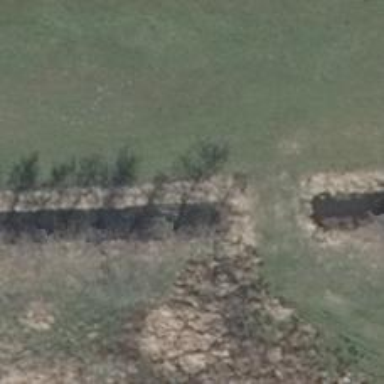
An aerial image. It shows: Row of trees in natural setting.